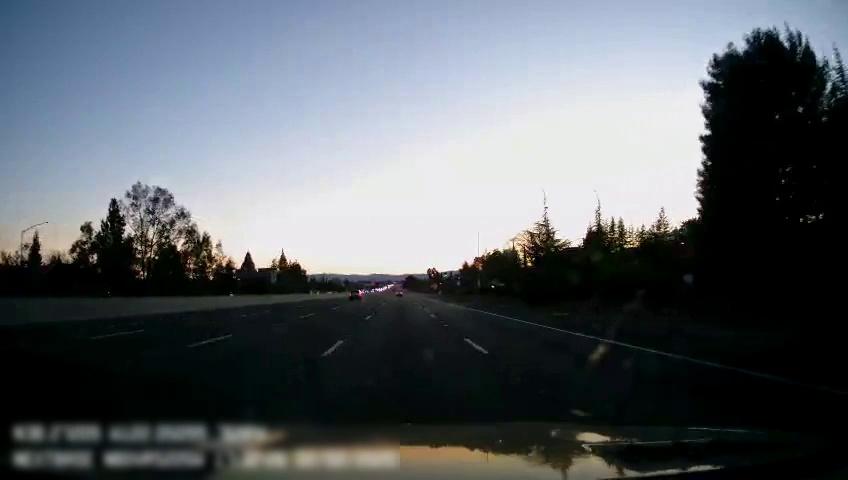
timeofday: Day
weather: Sunny
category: Drivable Space
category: Vehicles | SUV
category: Lanes | Current Lane
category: Lanes | Alternate Lane
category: Lanes | Alternate Lane
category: Lanes | Current Lane
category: Lanes | Alternate Lane